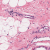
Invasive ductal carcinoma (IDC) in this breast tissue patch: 0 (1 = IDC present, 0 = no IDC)